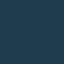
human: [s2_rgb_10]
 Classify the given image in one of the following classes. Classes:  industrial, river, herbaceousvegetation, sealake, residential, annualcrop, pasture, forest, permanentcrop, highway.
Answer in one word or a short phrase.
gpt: SeaLake